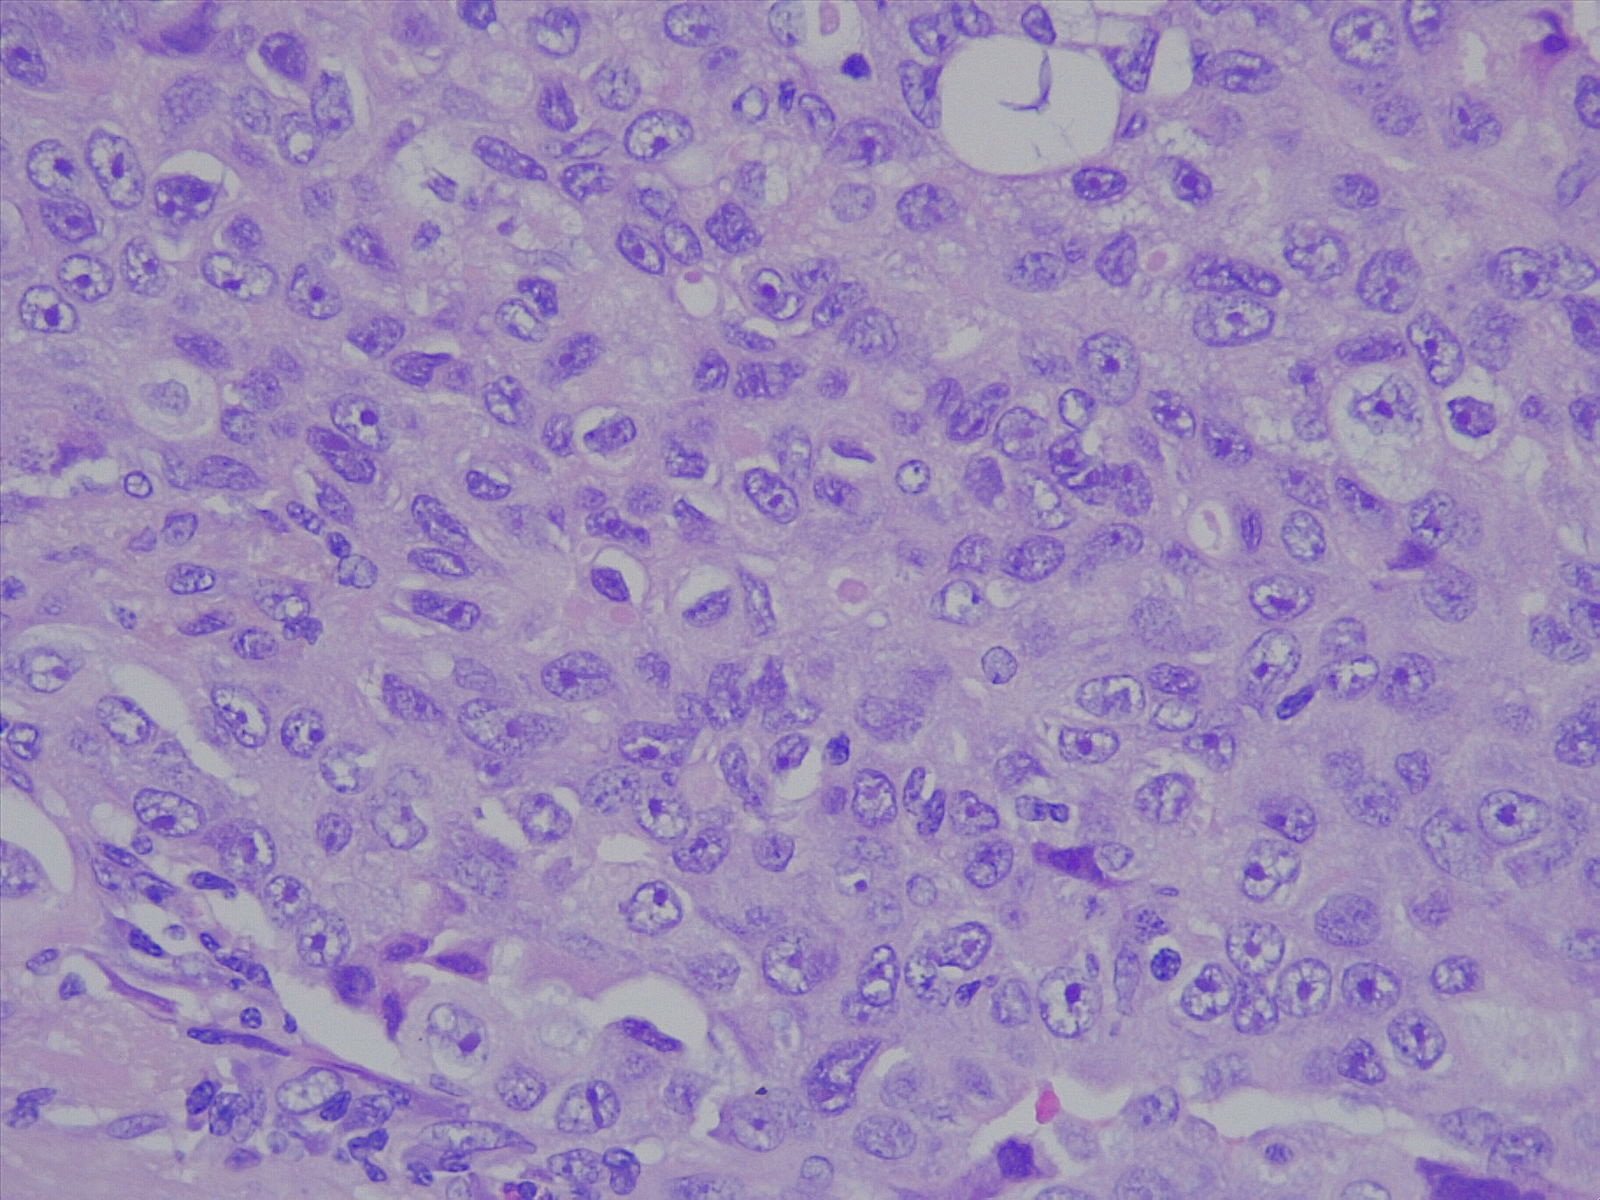
Label: lung adenocarcinoma, poorly differentiated